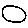
Label: moon